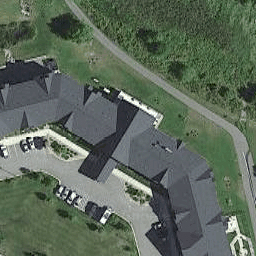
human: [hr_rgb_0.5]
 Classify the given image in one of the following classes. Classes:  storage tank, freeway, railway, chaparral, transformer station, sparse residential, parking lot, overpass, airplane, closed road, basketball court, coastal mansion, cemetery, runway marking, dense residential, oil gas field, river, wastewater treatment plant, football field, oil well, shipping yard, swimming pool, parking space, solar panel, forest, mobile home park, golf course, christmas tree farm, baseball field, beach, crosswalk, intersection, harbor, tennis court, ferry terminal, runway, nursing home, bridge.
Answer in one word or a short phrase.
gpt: nursing home